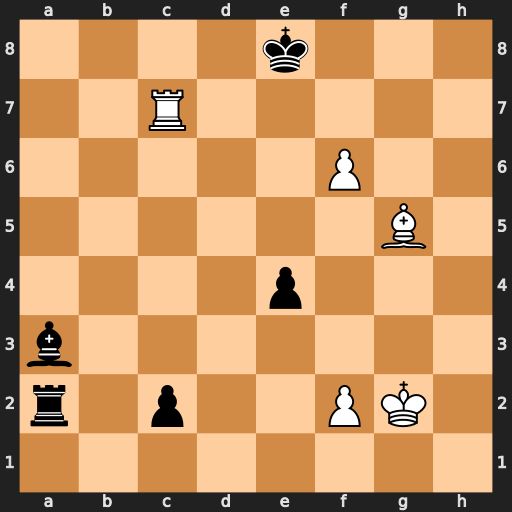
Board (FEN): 4k3/2R5/5P2/6B1/4p3/b7/r1p2PK1/8
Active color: w
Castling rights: -
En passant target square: -
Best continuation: f7+ Kf8 Bh6#